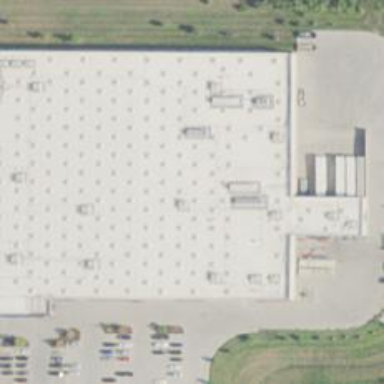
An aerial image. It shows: Wholesale shop building.